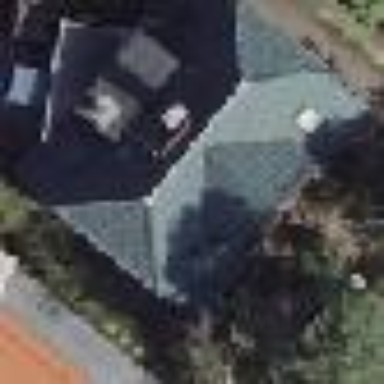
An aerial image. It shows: House with half-hipped roof shape.